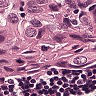
Metastatic tissue present: yes